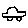
Label: car